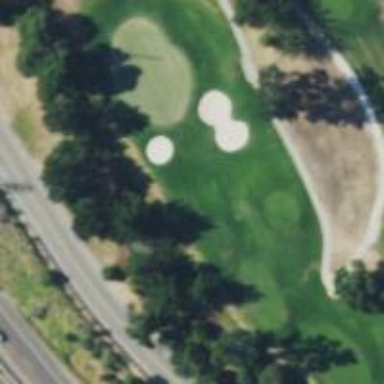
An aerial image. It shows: View of golf hole.